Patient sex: F
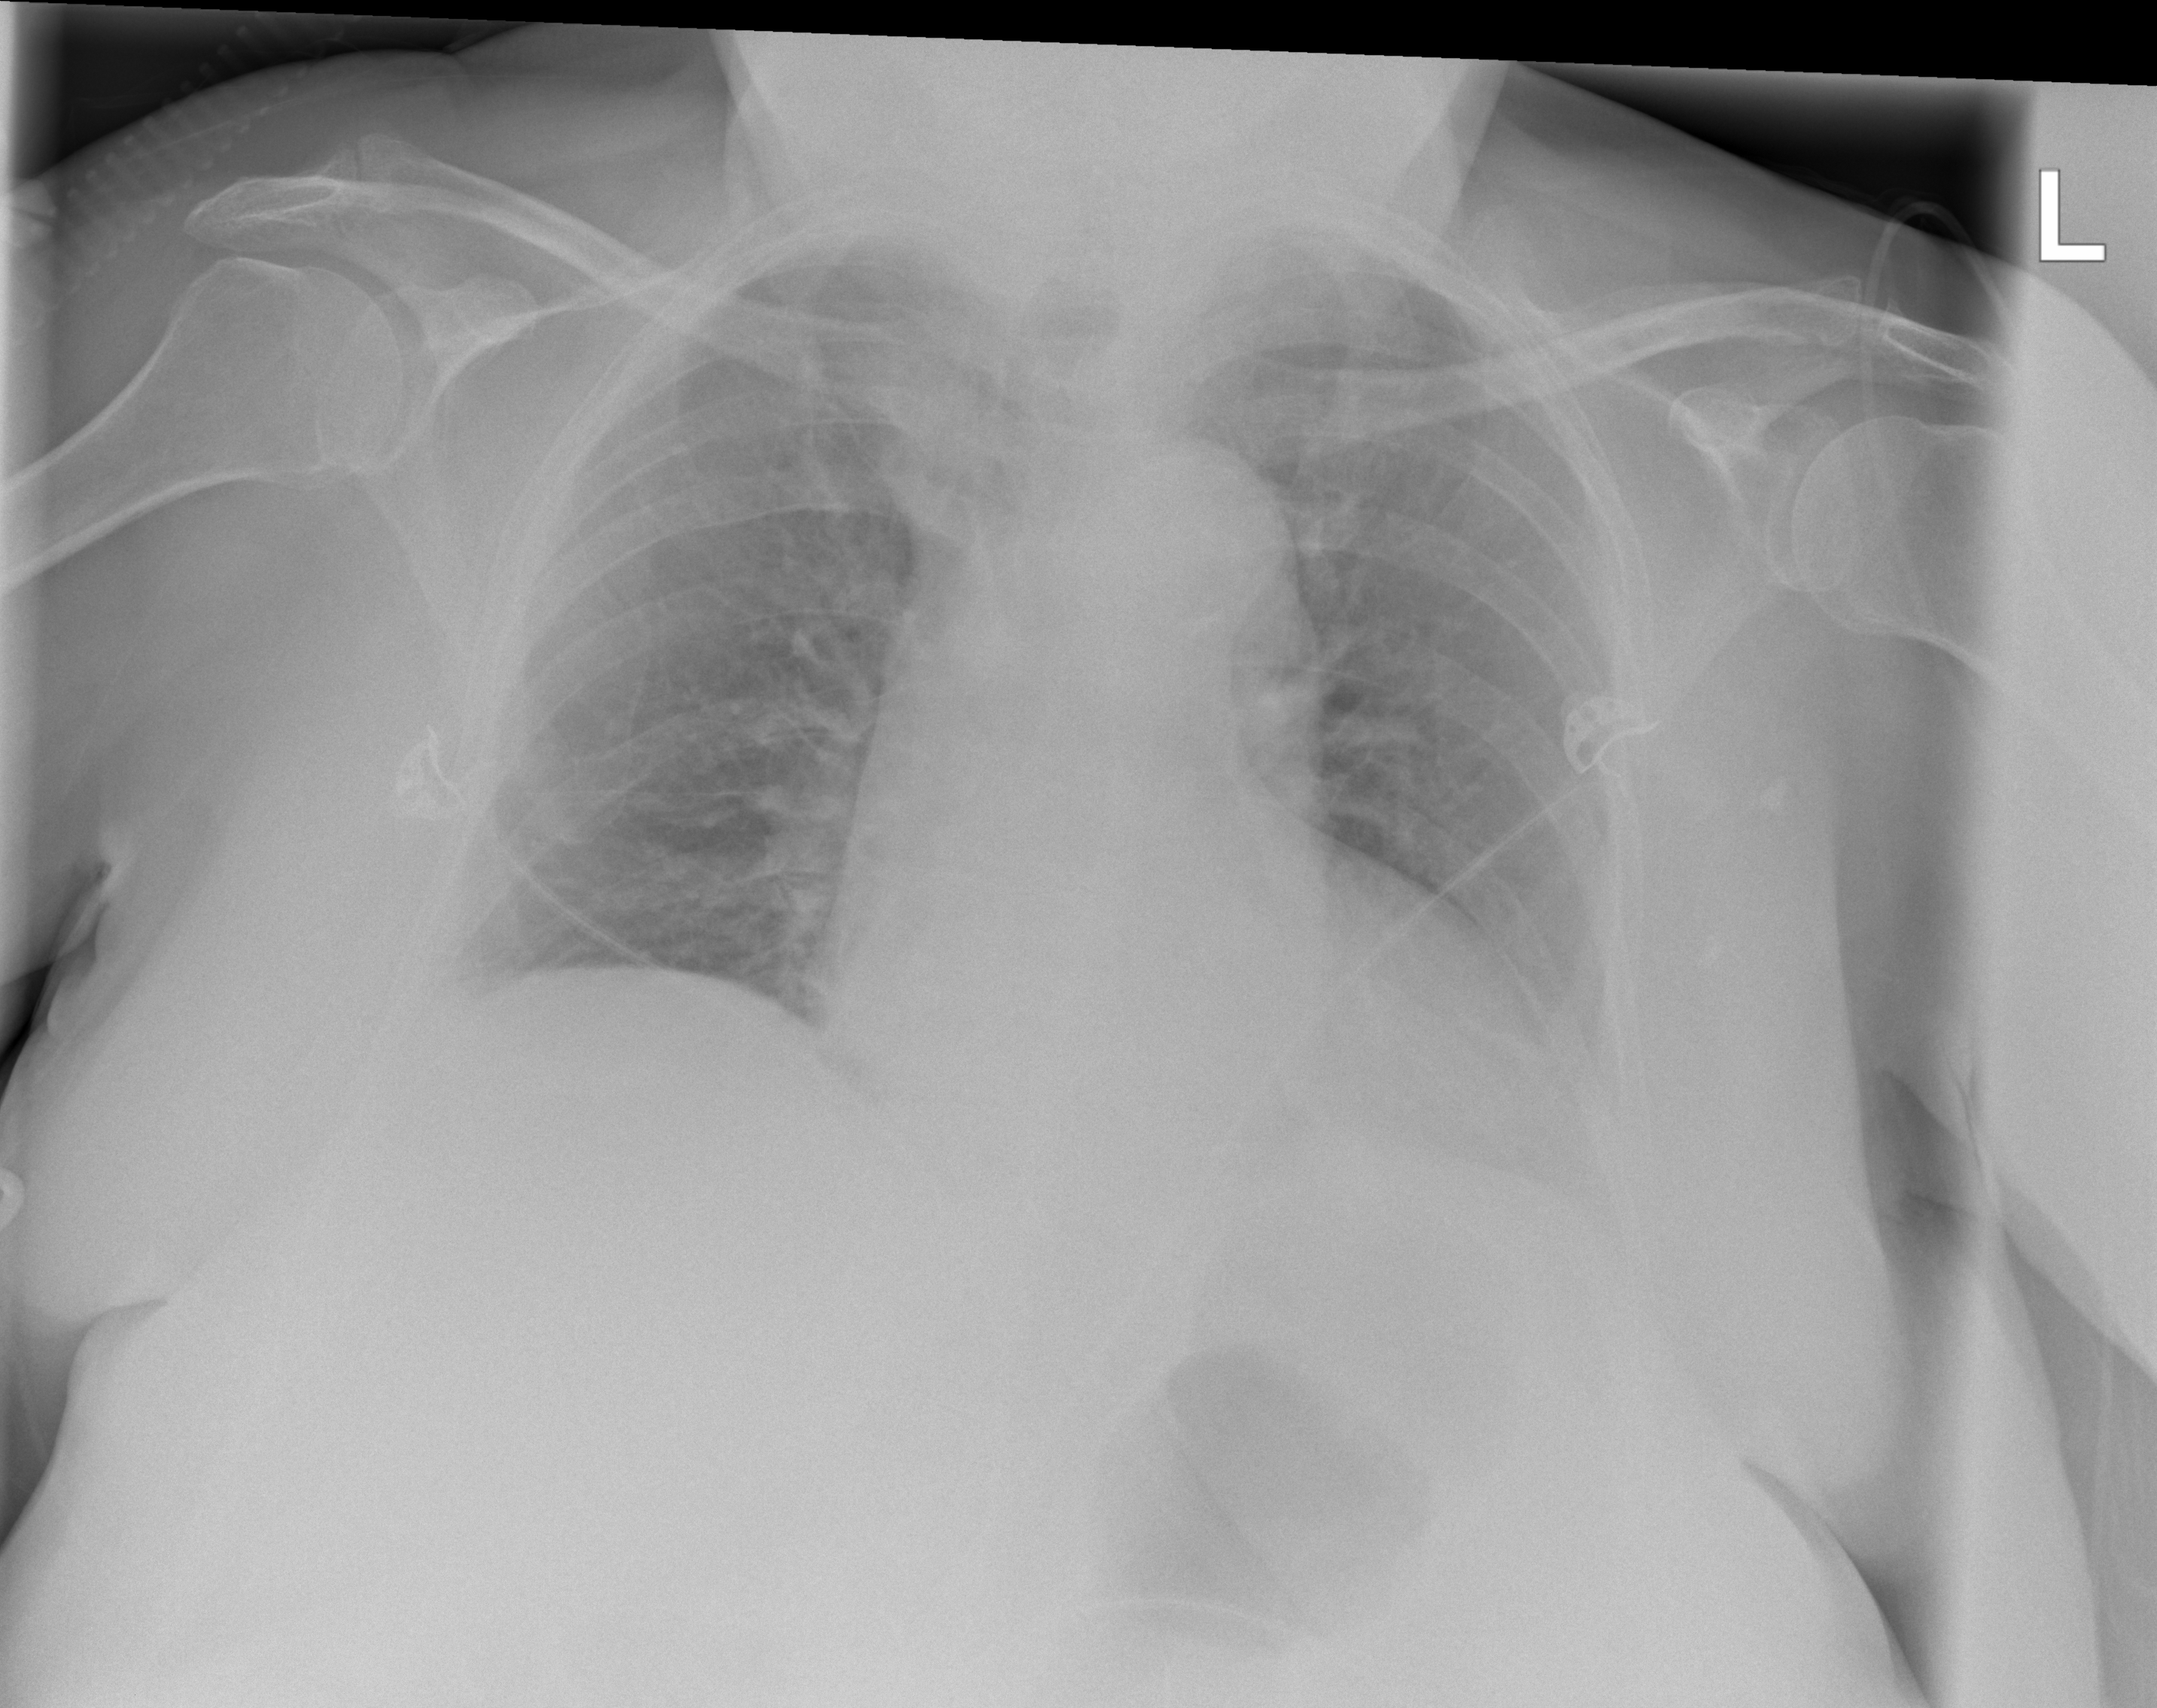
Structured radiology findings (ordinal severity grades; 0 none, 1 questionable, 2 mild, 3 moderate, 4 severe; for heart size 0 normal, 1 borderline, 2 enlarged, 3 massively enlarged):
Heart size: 0
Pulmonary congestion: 2
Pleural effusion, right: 0
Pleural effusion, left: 0
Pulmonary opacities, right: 0
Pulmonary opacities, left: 0
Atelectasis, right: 0
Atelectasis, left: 0